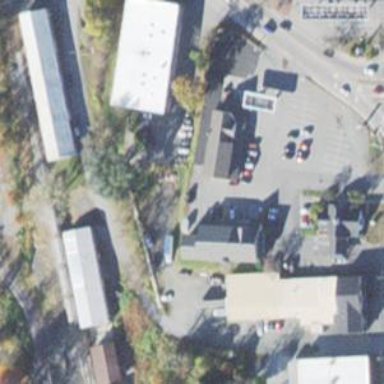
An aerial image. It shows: Convenience shop.